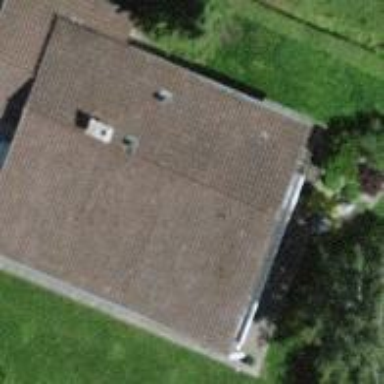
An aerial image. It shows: Simple and straightforward house.